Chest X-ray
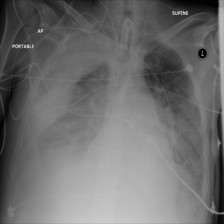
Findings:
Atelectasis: negative
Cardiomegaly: negative
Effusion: negative
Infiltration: negative
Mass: negative
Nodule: negative
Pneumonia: negative
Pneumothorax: negative
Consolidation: negative
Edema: positive
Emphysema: negative
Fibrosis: negative
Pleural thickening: positive
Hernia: negative